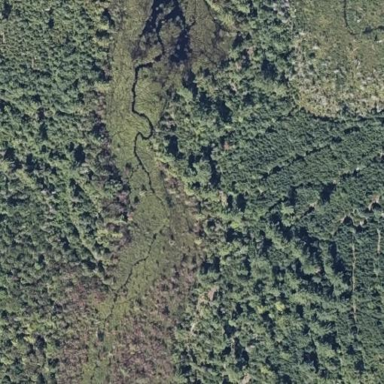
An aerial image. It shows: Bog wetland.